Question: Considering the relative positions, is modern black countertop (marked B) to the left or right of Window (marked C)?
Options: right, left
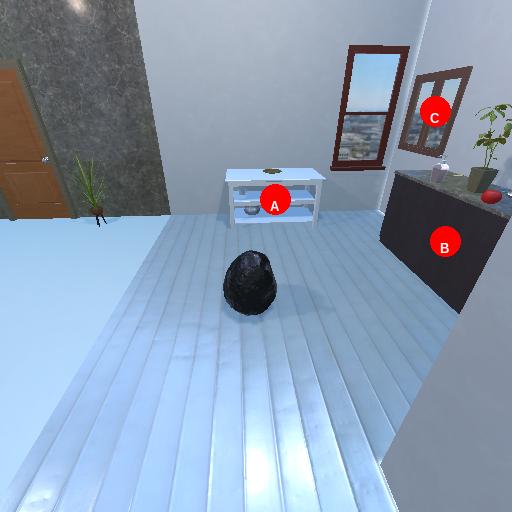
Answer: right